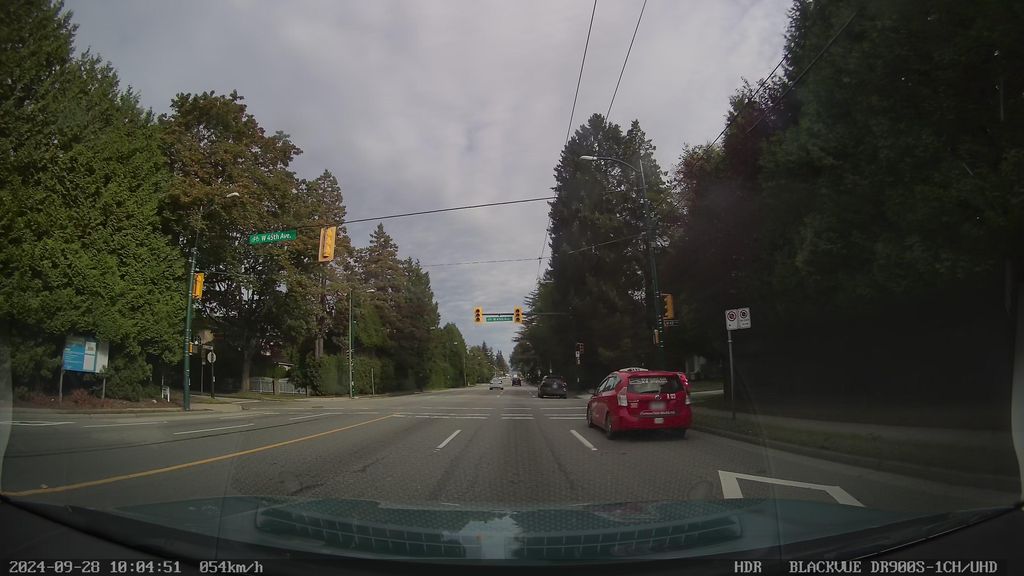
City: vancouver